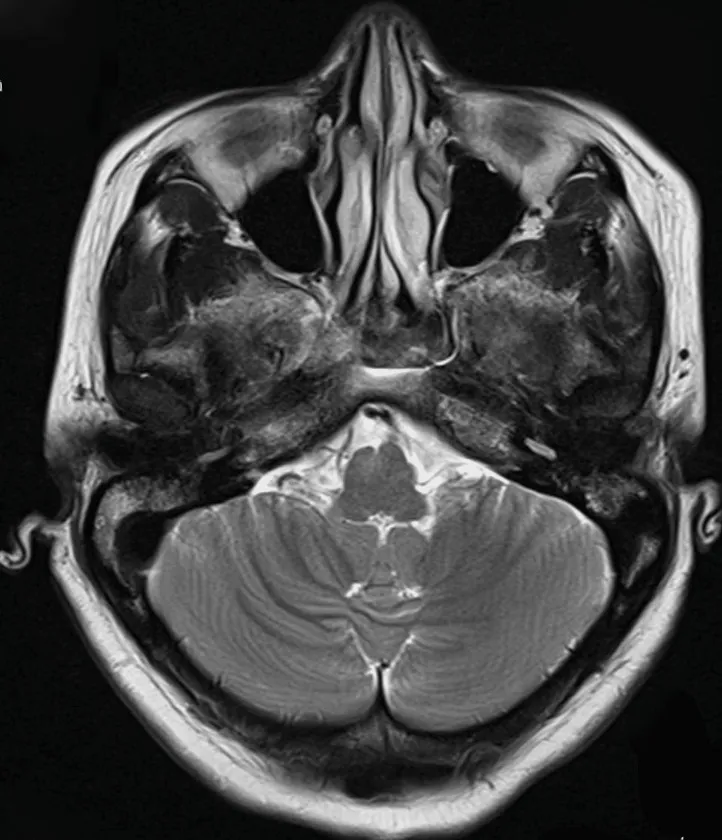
Follow-up magnetic resonance imaging (MRI) brain after two months: normal study.
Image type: radiology (mri)